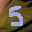
Label: 5